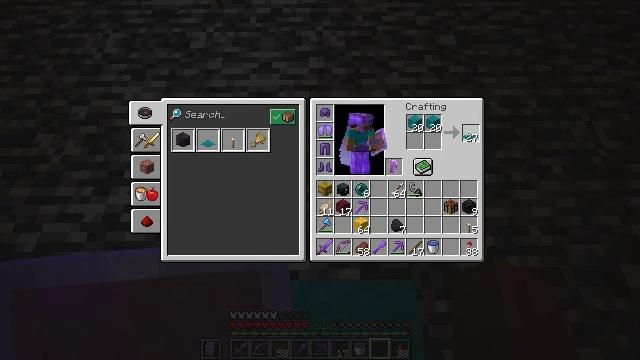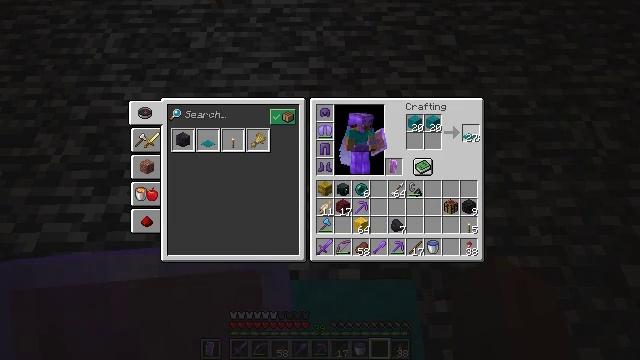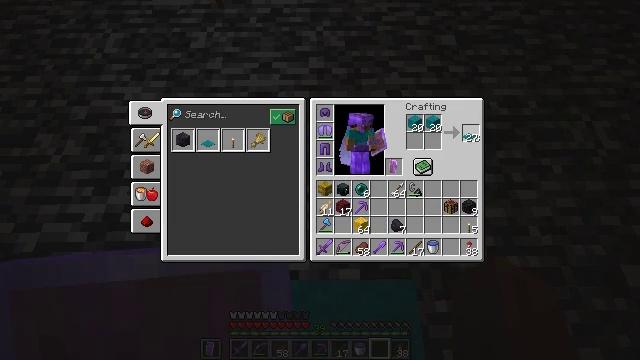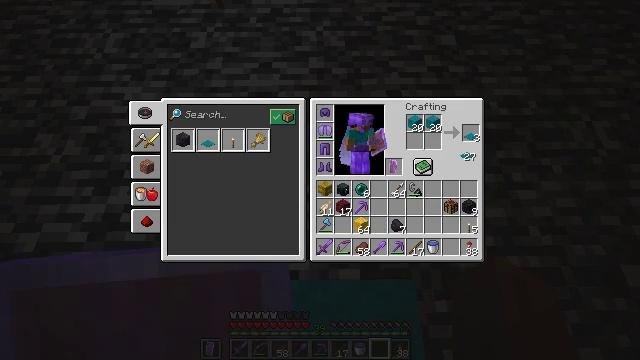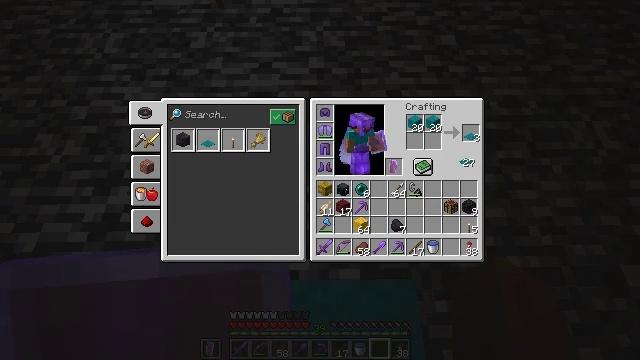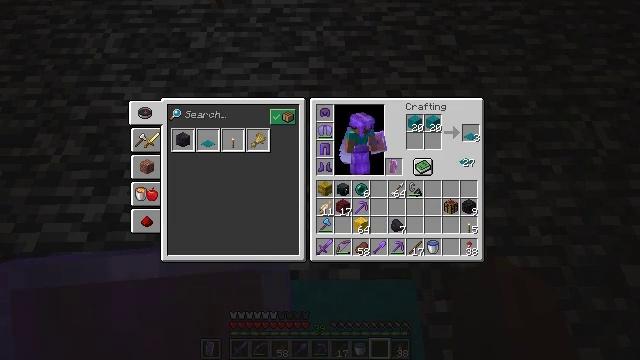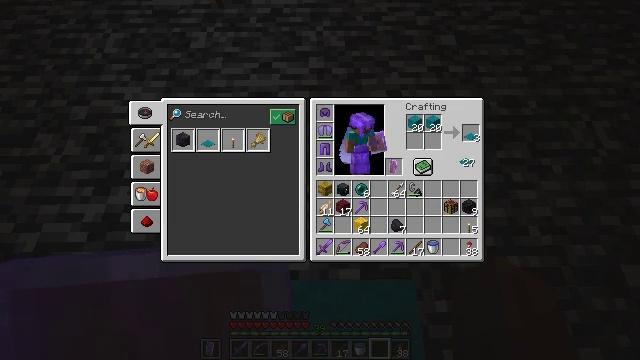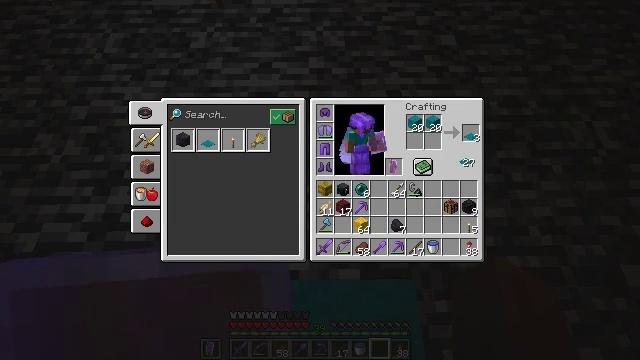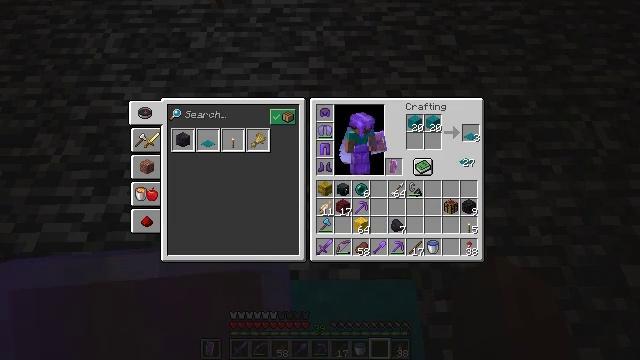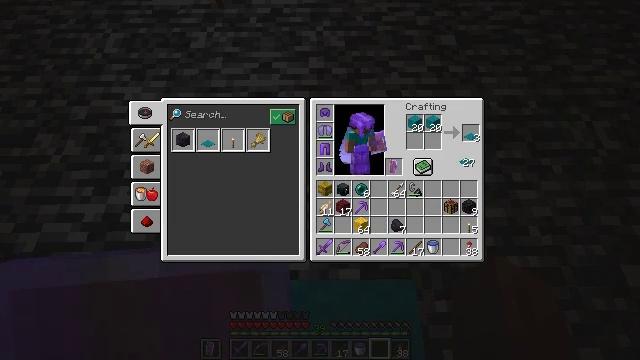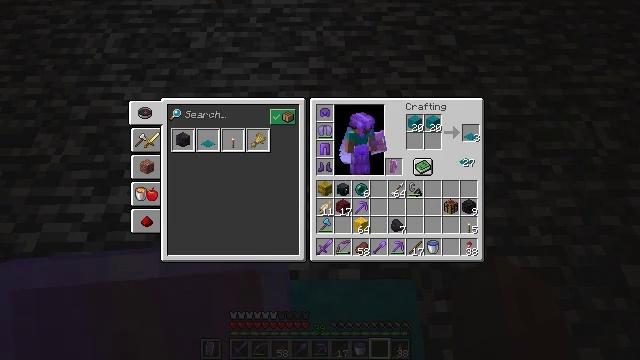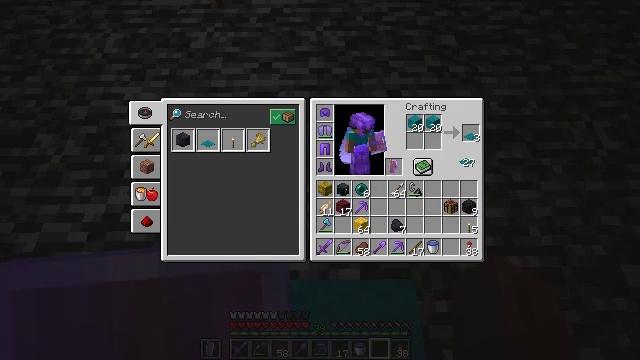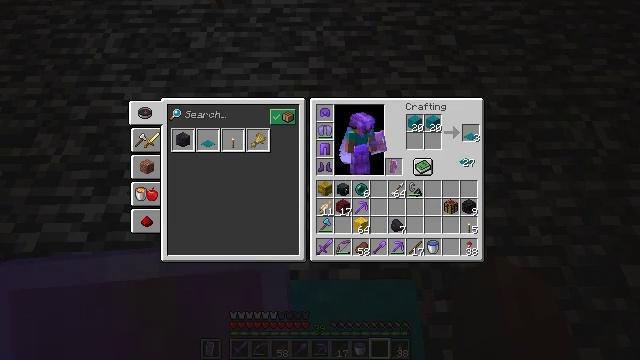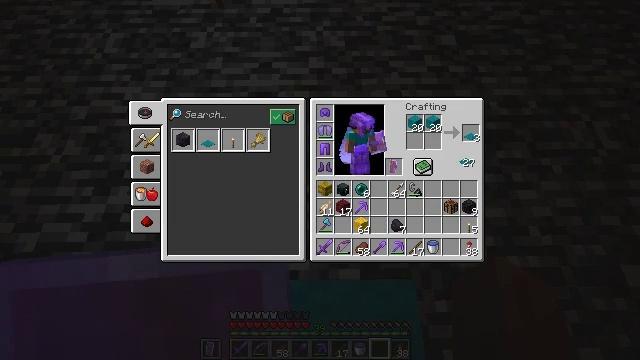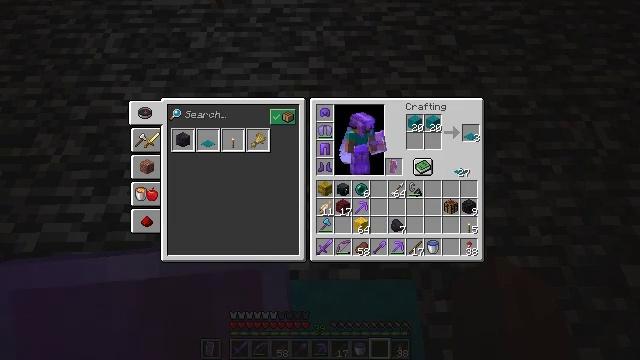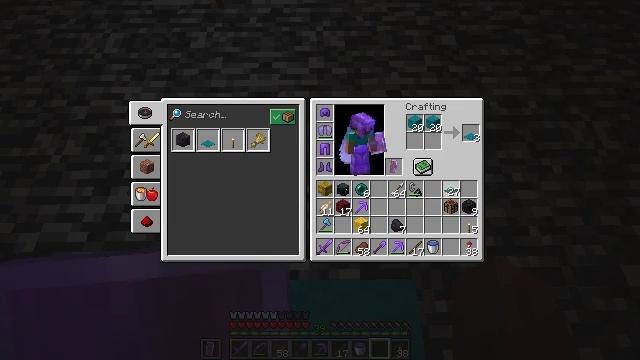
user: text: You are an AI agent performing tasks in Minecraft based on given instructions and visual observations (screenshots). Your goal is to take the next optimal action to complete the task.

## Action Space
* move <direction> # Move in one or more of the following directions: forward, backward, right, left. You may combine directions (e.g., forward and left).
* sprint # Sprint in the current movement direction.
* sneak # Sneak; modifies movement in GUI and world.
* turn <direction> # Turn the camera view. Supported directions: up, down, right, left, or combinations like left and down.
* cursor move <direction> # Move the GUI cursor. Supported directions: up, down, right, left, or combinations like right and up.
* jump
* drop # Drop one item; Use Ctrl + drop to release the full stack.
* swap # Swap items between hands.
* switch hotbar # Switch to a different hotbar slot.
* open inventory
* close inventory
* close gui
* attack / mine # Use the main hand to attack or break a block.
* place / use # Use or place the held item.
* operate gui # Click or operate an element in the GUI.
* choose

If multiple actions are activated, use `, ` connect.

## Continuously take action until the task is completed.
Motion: motion action
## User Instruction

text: craft item cyan carpet
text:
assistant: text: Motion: no_op
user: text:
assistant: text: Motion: no_op
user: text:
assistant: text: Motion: turn down
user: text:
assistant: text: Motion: no_op
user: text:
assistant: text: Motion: no_op
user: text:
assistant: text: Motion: no_op
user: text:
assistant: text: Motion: no_op
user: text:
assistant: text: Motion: no_op
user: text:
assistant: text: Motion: no_op
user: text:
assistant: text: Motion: no_op
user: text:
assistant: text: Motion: no_op
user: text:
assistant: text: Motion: no_op
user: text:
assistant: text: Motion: no_op
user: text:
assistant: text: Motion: turn down
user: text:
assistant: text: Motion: turn left and down
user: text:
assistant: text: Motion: turn down
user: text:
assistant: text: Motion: no_op
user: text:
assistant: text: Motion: no_op
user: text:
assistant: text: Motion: no_op
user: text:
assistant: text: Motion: turn down
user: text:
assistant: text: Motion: turn down
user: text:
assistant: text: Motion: no_op
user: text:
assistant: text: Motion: no_op
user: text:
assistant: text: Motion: no_op
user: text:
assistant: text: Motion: no_op
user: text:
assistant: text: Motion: no_op
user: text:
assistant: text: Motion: turn down
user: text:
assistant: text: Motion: no_op
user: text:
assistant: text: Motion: no_op
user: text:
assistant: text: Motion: no_op